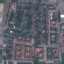
Land use / land cover: Residential